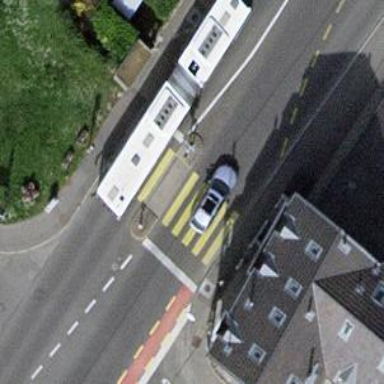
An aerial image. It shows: Crossing with traffic signals and pedestrian island.